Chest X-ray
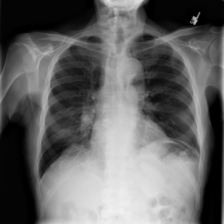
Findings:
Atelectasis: negative
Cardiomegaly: negative
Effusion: positive
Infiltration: negative
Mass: negative
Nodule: negative
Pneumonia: negative
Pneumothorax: negative
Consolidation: negative
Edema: negative
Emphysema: negative
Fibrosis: negative
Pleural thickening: positive
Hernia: negative